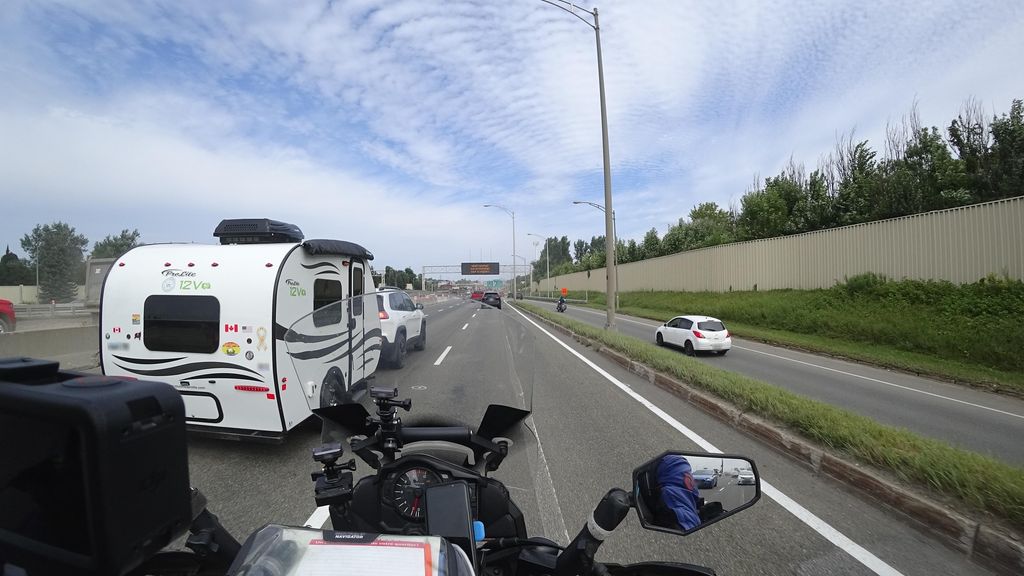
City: quebec_city